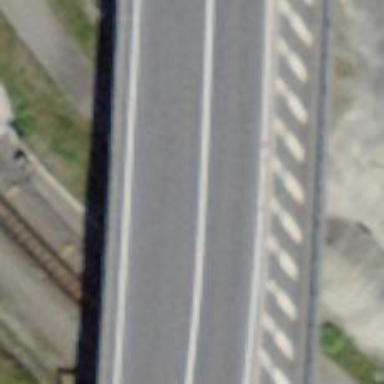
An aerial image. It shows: Primary highway bridge with asphalt surface.